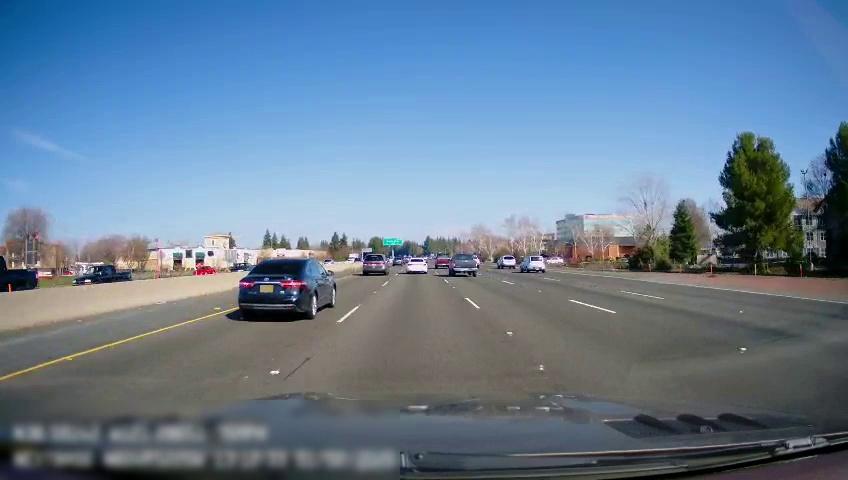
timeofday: Day
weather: Sunny
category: Vehicles | Truck
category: Vehicles | Truck
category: Vehicles | Car
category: Vehicles | Truck
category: Vehicles | Car
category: Drivable Space
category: Vehicles | Truck
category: Vehicles | Car
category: Vehicles | Truck
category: Vehicles | Truck
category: Vehicles | Car
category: Vehicles | SUV
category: Vehicles | Car
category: Vehicles | SUV
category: Vehicles | Car
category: Vehicles | Car
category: Lanes | Alternate Lane
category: Lanes | Alternate Lane
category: Lanes | Alternate Lane
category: Lanes | Current Lane
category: Lanes | Current Lane
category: Lanes | Alternate Lane
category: Traffic | Signs